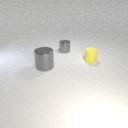
large gray metal cylinder to the left of small yellow rubber cylinder